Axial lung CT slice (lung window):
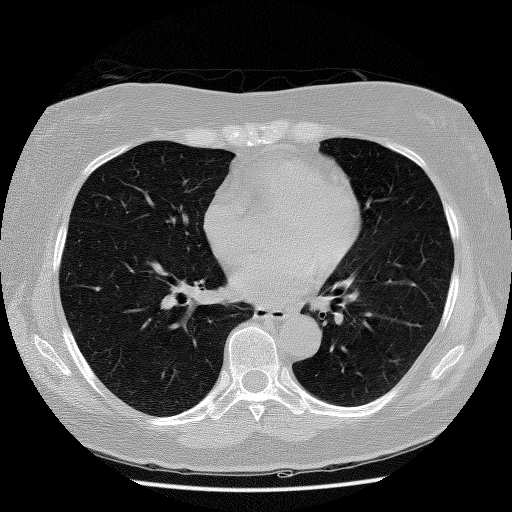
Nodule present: no